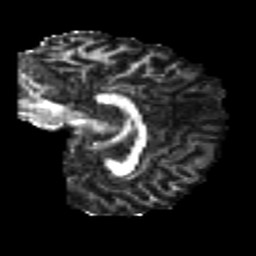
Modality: FA
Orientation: sagittal
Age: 22
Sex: female
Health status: healthy
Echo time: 0.074 s